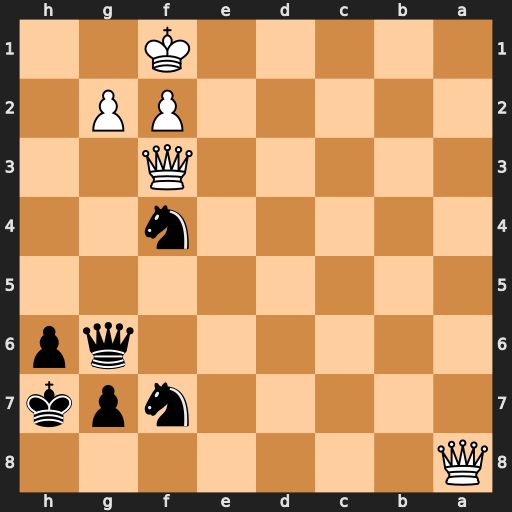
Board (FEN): Q7/5npk/6qp/8/5n2/5Q2/5PP1/5K2
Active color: b
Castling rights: -
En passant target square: -
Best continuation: Qb1+ Qd1 Qxd1#